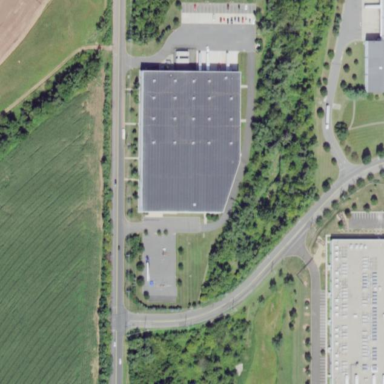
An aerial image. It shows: Data center building.